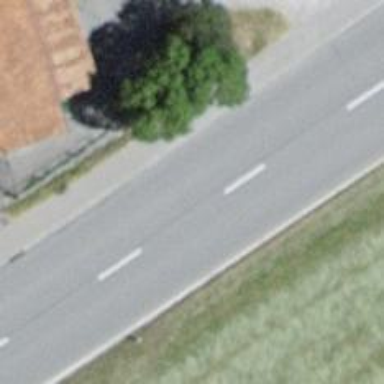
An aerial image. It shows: Primary highway.